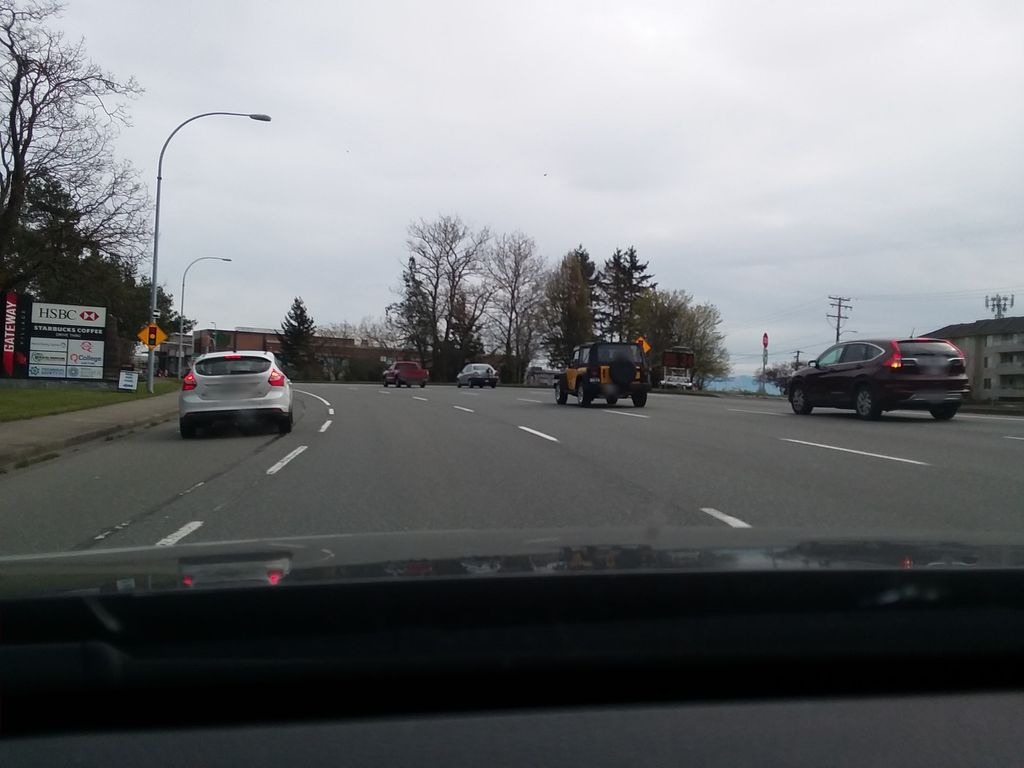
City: victoria